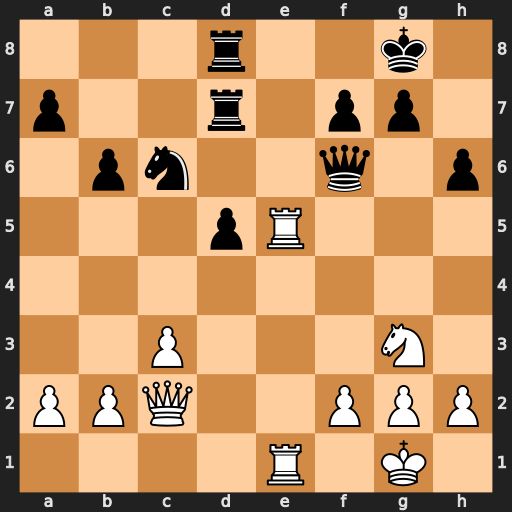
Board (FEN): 3r2k1/p2r1pp1/1pn2q1p/3pR3/8/2P3N1/PPQ2PPP/4R1K1
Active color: w
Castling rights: -
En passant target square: -
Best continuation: Re8+ Rxe8 Rxe8#